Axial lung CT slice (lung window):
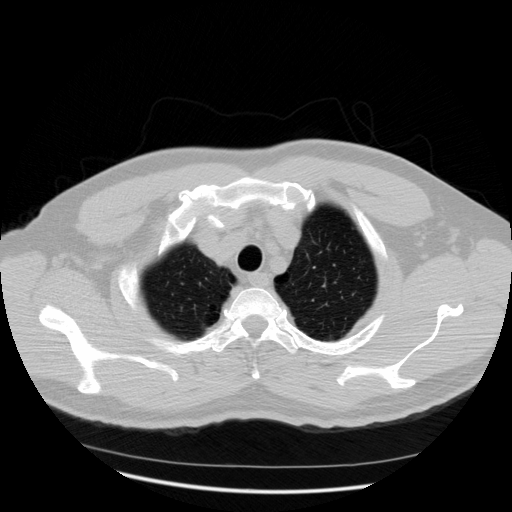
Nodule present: no